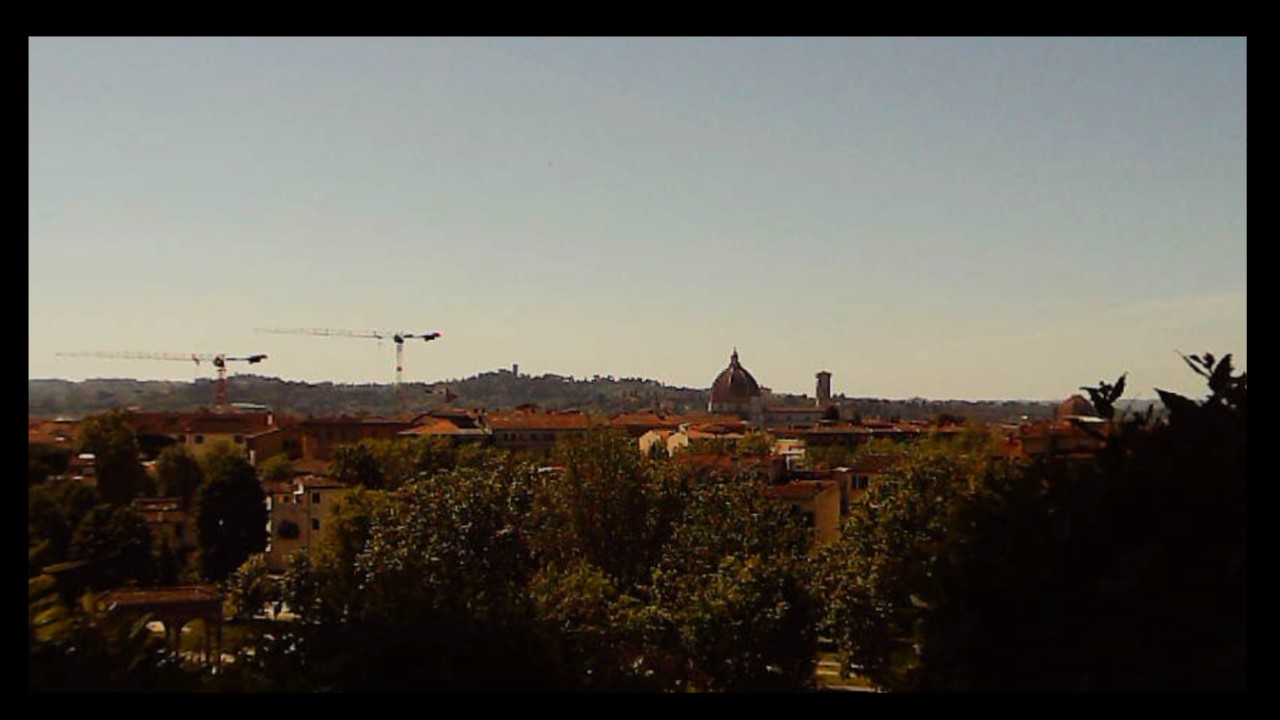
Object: Betafpv air75